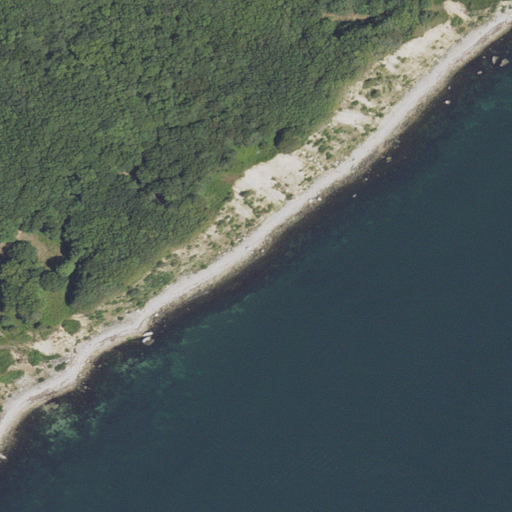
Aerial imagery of cliff(s) in Massachusetts named South Bluff containing open water, deciduous forest, barren land, grassland, herbaceous wetlands, and pasture